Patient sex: F
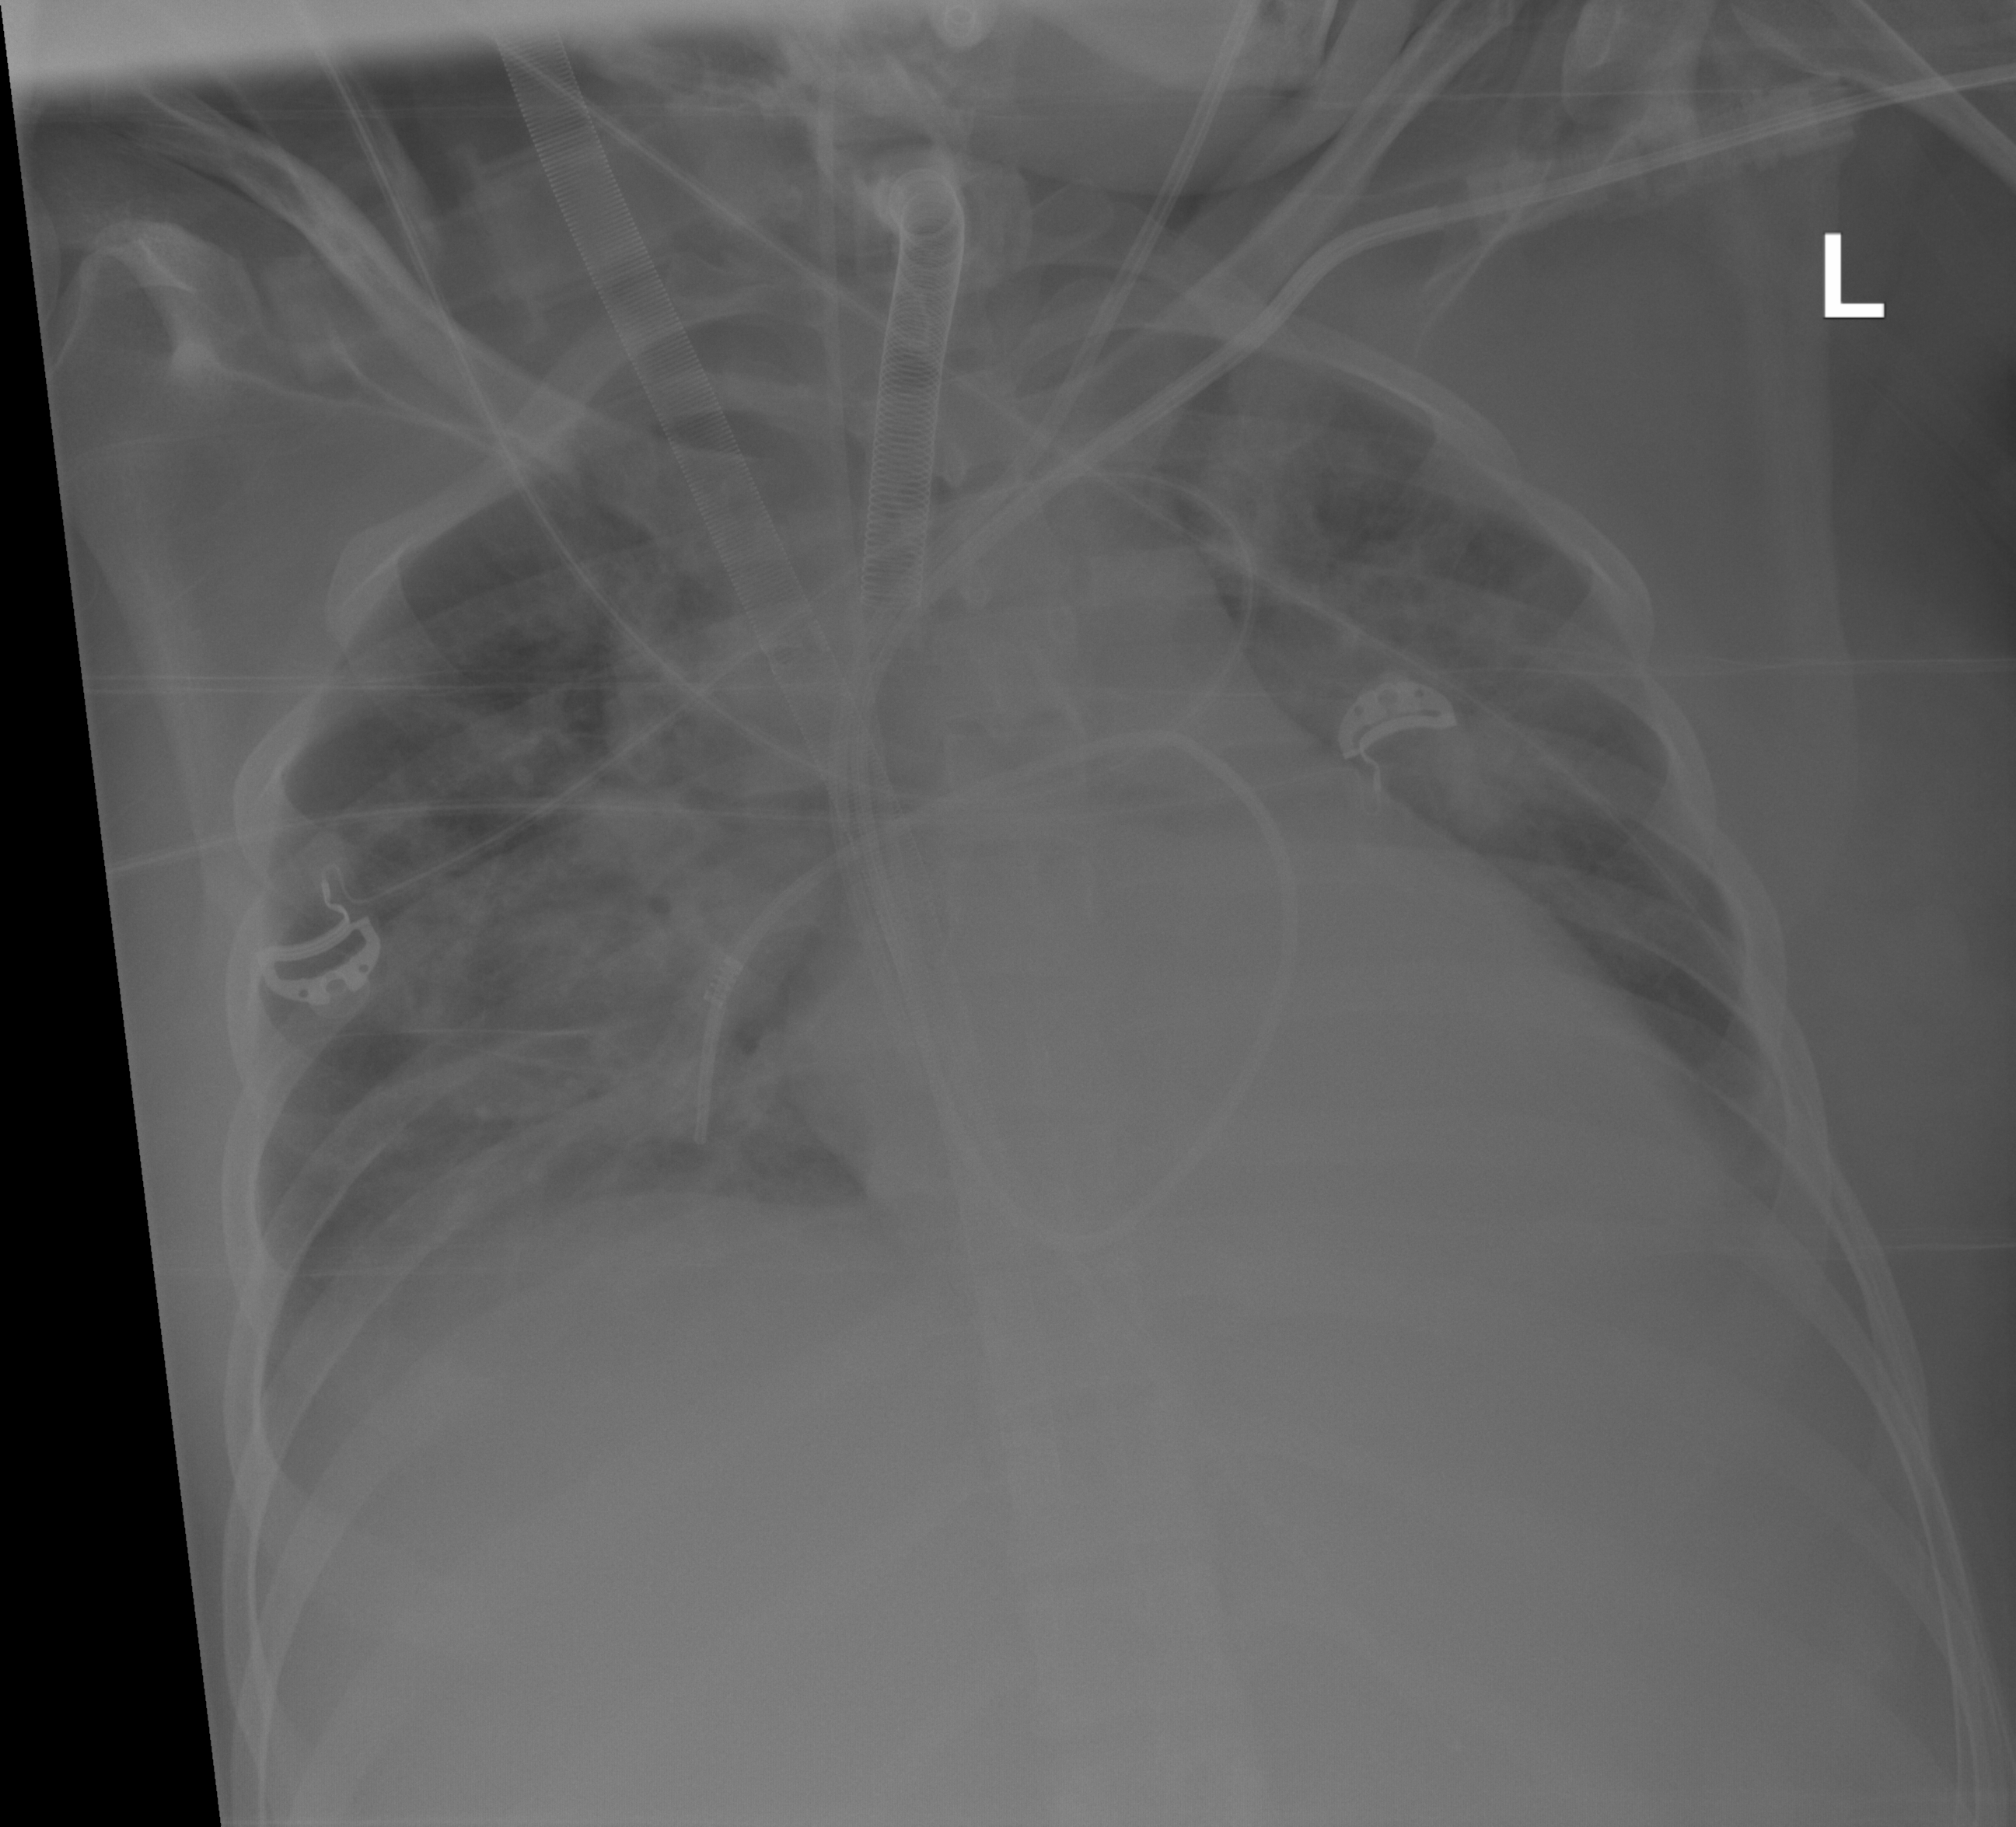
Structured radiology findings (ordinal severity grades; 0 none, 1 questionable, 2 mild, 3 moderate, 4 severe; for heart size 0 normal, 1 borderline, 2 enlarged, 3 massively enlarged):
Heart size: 1
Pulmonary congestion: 2
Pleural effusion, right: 1
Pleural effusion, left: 2
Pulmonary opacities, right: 3
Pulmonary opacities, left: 2
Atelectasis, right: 2
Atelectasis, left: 2